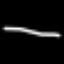
Label: line